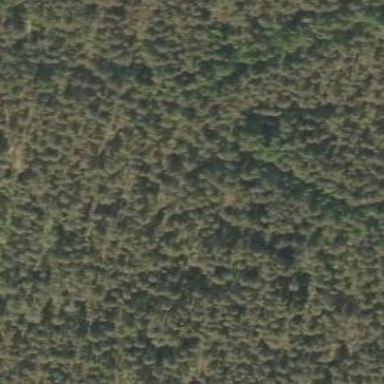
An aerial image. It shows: Woodland consisting mainly of needle-leaved trees.